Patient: sex M, age 59
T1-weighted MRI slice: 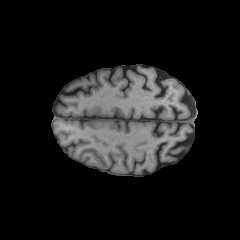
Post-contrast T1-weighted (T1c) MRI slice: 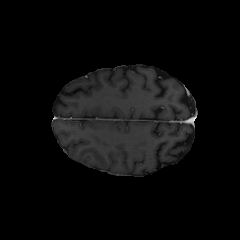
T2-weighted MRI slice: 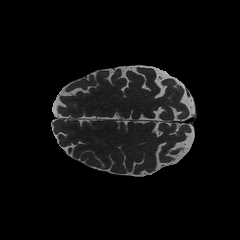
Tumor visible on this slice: no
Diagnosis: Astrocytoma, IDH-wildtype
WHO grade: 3